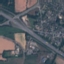
Label: Highway